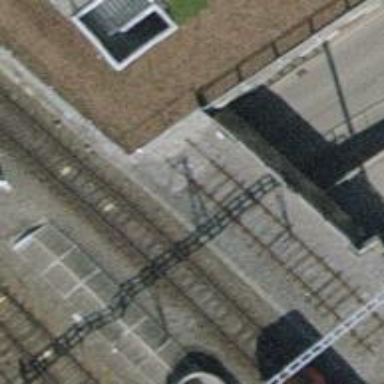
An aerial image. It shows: Abandoned railway spur with one track on bridge.